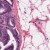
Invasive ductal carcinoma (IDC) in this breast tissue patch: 0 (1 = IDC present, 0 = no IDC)